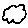
Label: cloud